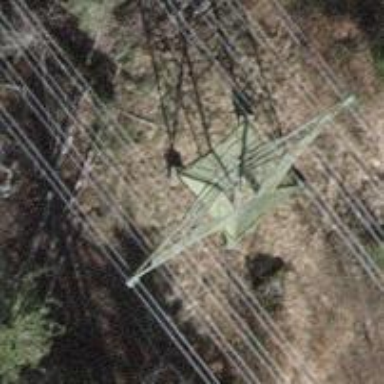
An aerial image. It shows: Power line with 8 cables.